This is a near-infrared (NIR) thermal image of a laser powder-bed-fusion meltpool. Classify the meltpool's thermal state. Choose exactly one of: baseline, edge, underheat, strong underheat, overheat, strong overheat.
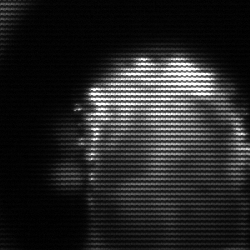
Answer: baseline